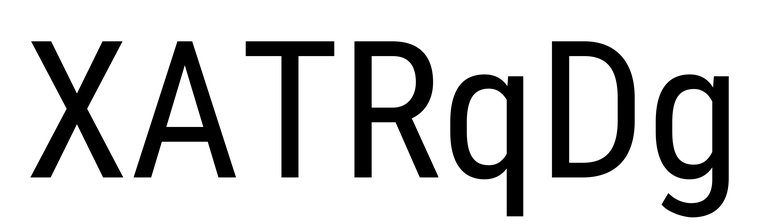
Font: Roboto_Condensed_Regular